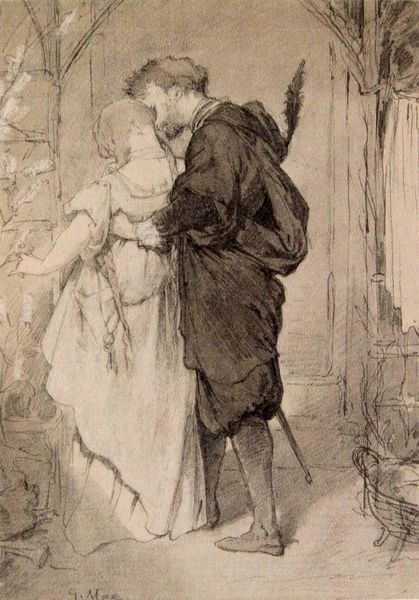
Titel: Faust und Gretchen im Garten
Künstler: Gabriel von Max
Institution: Privatbesitz, Jack Daulton
Schlagwörter: blätter, dunkel, feder, hand, kopf, laub, mann, schatten, weiß, braun, fenster, finger, frau, frisur, grau, haar, hell, hut, kleid, kreide, köpfe, licht, raum, rücken, schwarz, skizze, straße, stützen, szene, säule, tür, zeichnung, zimmer, rock, alt, bart, hose, jung, regal, arm, arme, falten, halten, kleidung, schale, hals, innenraum, brüstung, gehen, gewand, haare, mantel, stoff, nachthemd, paar, blatt, pflanzen, locken, stock, garten, topf, bein, rückenansicht, kuss, liebe, umarmung, zärtlichkeit, umrisse, ansicht, bogen, man, gehstock, schuhe, stab, linien, füsse, nacken, sepia, rundbogen, zopf, korb, strumpf, tor, umriss, bögen, gewölbe, abschied, kohle, hinten, rückenfigur, schwarzweiss, schraffur, radierung, illustration, schwert, säbel, faust, bleistift, degen, schuh, fräulein, rückansicht, liebespaar, ehepaar, hilfe, gedicht, hochzeit, studierzimmer, geselle, rucksack, interieru, goethe, schemen, amor, führen, schwerz, stoch, max, vorzeichnung, anfassen, intim, liebhaber, verehrer, gretchen, tragödie, geleiten, rendezvous, antragen, arm und geleit, margarete, geweißt, stelldichlein, g., aarückenansicht